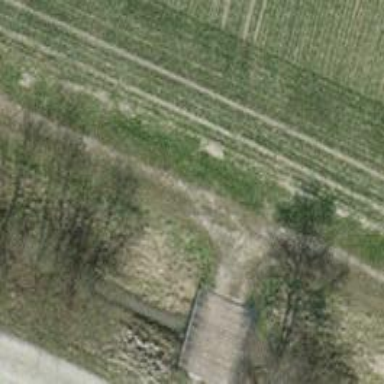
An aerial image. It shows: Grassy track with grade 5 track type.